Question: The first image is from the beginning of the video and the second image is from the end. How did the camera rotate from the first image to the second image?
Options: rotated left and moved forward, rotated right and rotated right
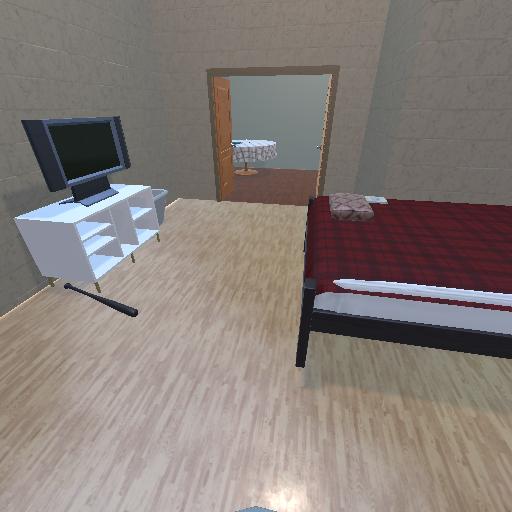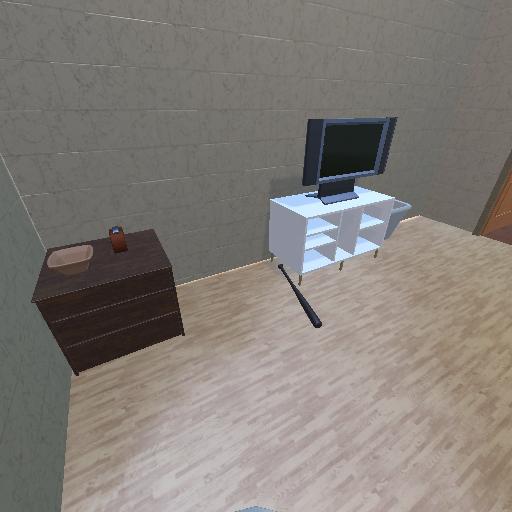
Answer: rotated left and moved forward